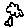
Label: cloud